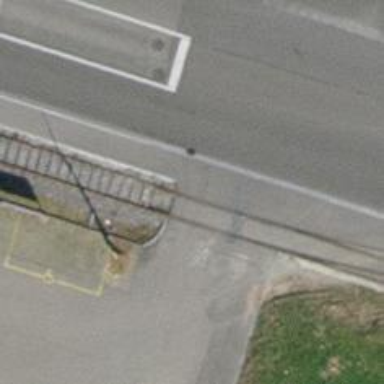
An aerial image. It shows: Disused railway spur with single track.